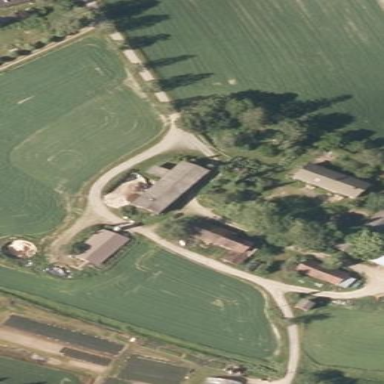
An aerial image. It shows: Farmyard area.